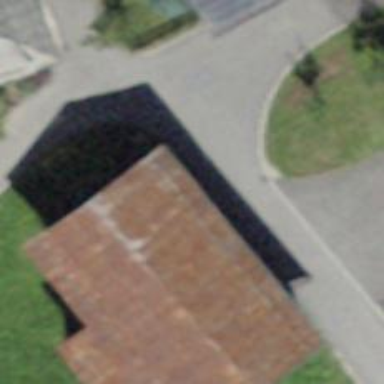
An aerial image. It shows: Shed building.